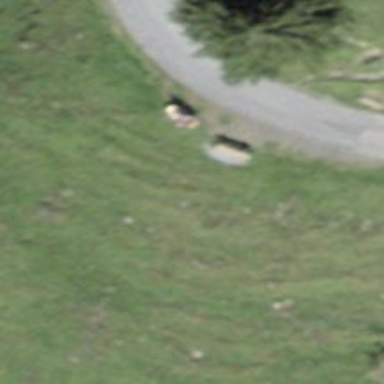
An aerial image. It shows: Bench.